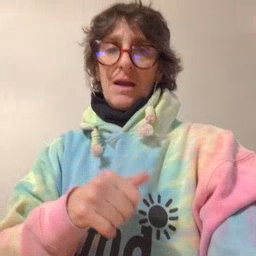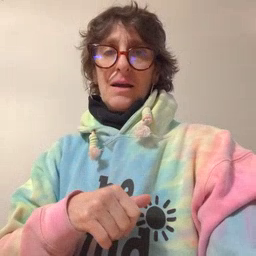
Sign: not